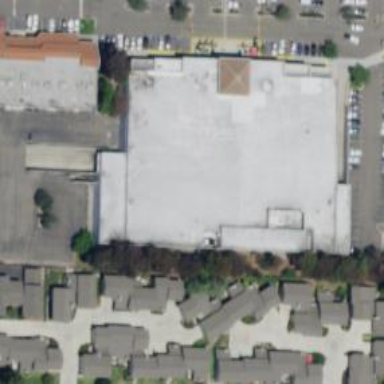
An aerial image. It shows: Clinic.